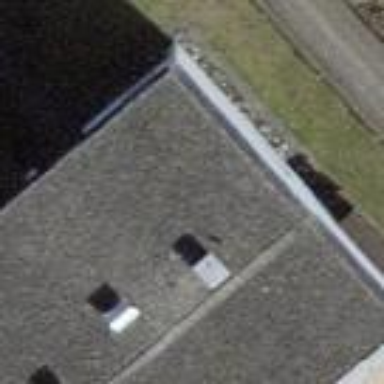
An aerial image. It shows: Terrace building.